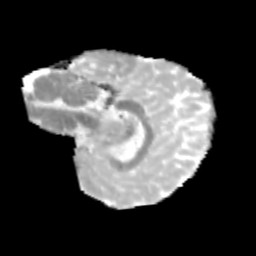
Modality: MD
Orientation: sagittal
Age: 11
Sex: male
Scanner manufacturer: siemens
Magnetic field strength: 3 T
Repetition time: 3.8 s
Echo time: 0.07 s